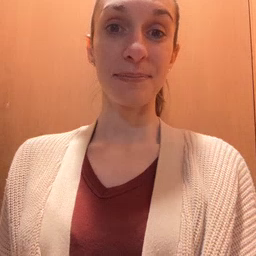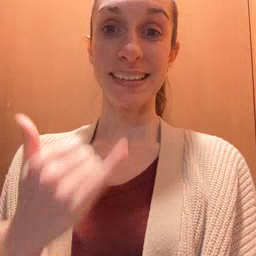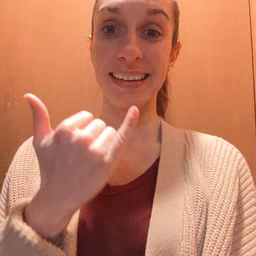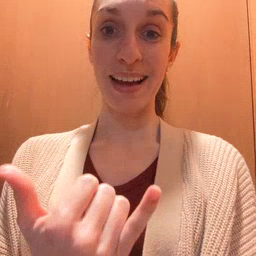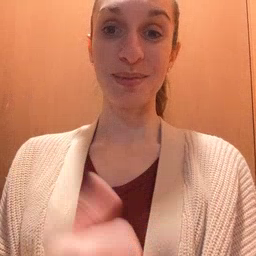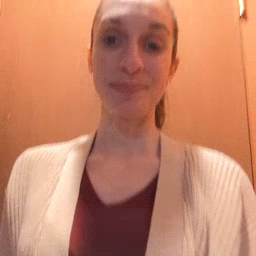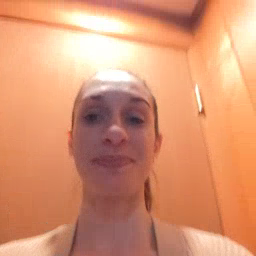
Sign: now